Aerial crown-view tile of a tropical tree (Barro Colorado Island, Panama), acquired 20240611:
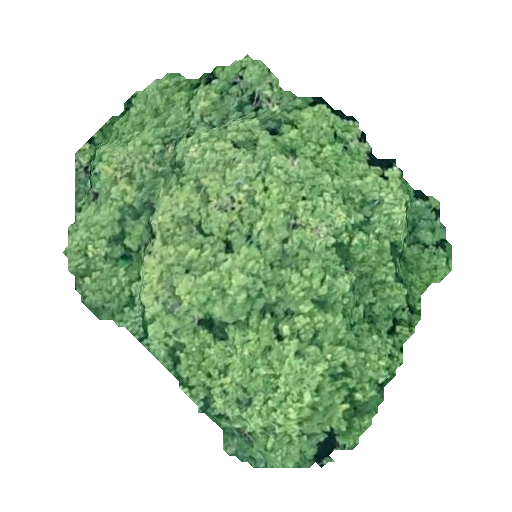
Species: Handroanthus guayacan
GBIF accepted scientific name: Handroanthus guayacan
Crown area: 163.32 m²